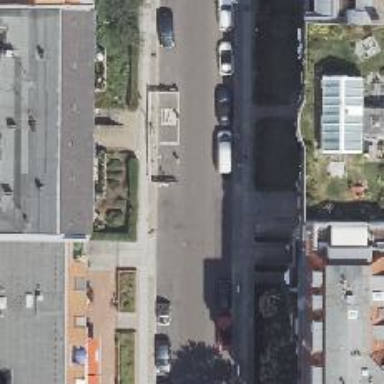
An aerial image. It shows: Residential road with asphalt surface and separate sidewalks. There are parallel on-street parking lanes on both sides of the road.